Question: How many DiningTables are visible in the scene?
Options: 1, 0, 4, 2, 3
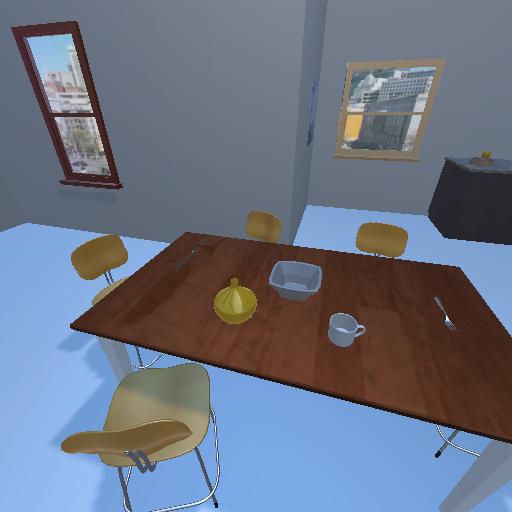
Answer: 1